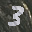
Label: 3